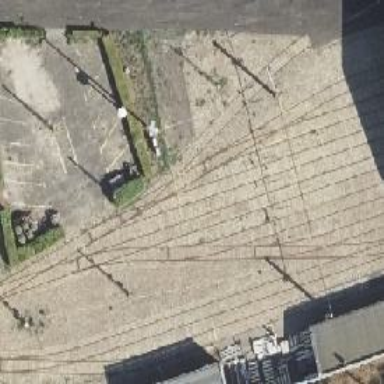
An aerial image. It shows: Disused railway yard.